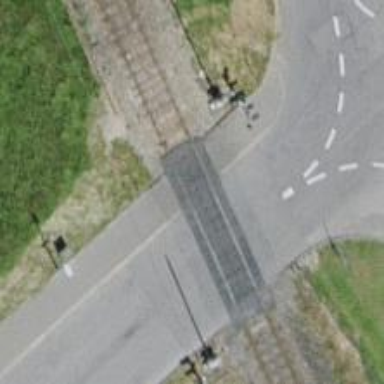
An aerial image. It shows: Railway level crossing.